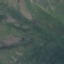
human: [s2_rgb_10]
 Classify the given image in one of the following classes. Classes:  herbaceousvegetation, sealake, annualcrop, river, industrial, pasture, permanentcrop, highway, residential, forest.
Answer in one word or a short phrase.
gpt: HerbaceousVegetation